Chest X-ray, PA view. Patient: 35 years old, sex F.
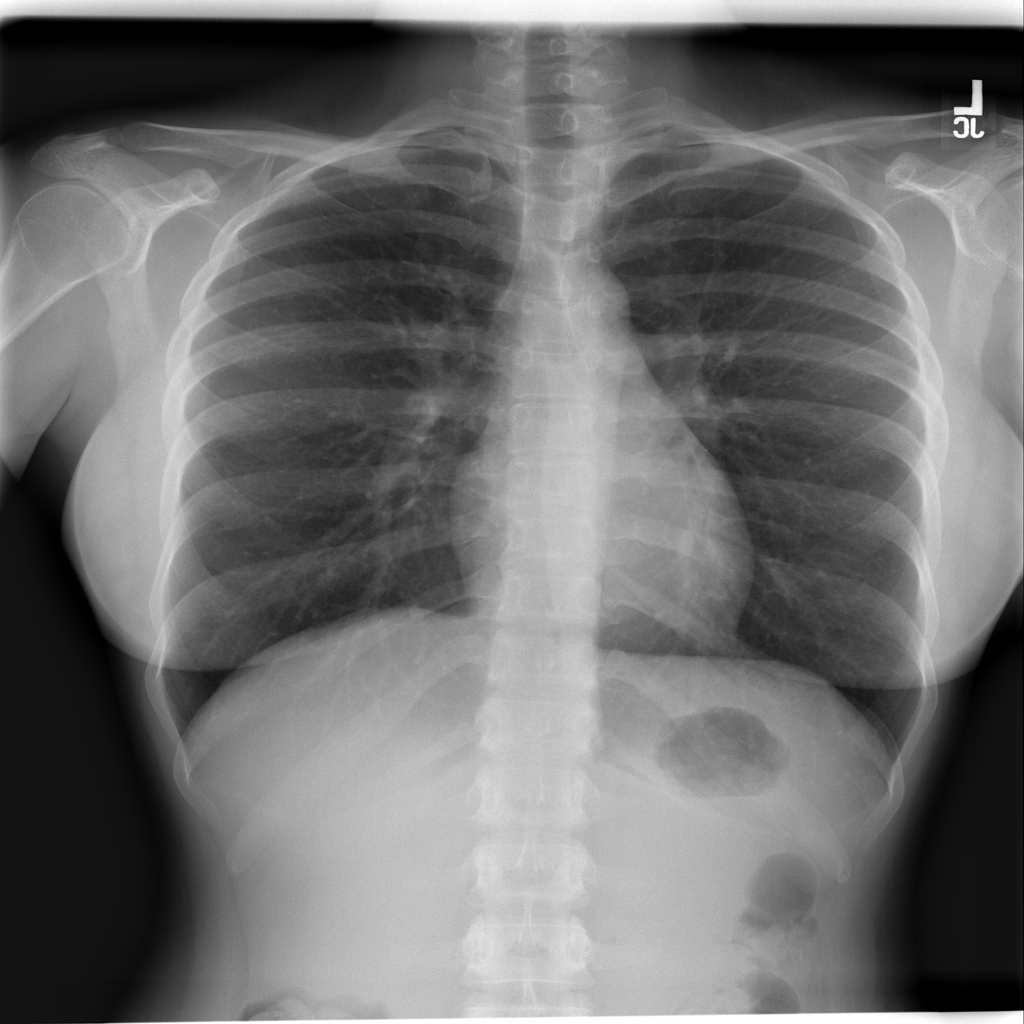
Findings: No Finding